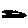
Label: square